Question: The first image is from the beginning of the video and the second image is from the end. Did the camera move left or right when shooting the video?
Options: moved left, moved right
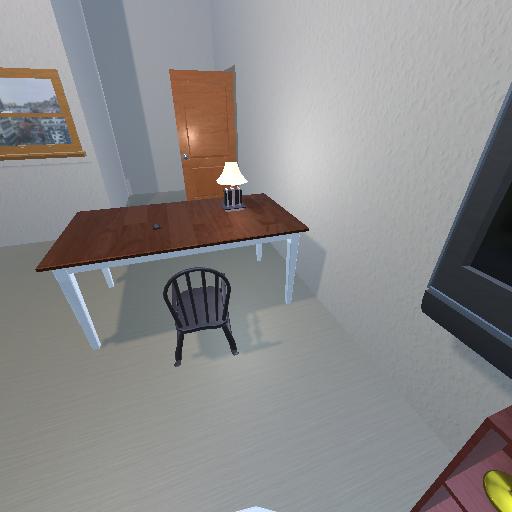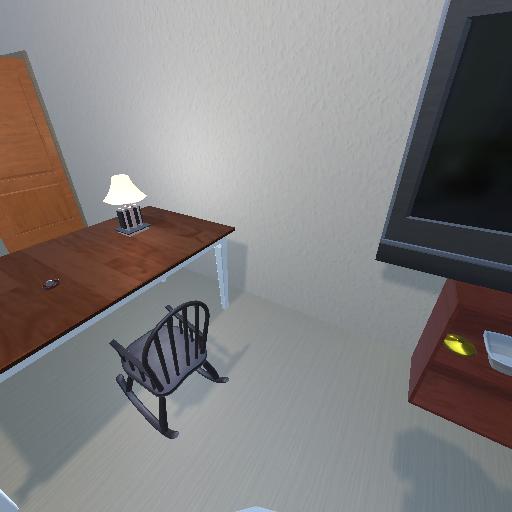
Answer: moved left